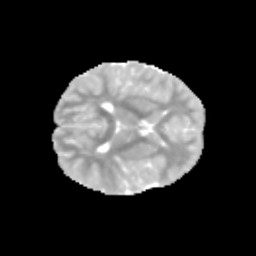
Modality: MD
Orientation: axial
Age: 9
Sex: male
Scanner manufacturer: siemens
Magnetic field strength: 3 T
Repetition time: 3.8 s
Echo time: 0.07 s